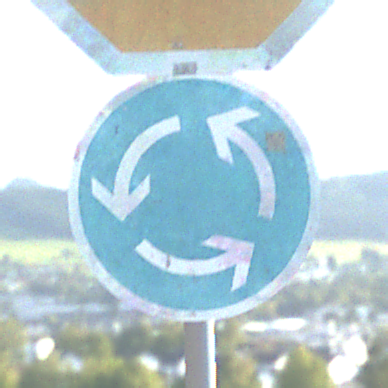
Verkehrszeichen: Kreisverkehr
Zusatzzeichen oben: Stop
Umgebung: Outdoor, Nature
Tageszeit: MorningAfternoon
Wetter: PartlyCloudy
Licht: Natural
Jahreszeit: NotSpecified
Kontrast: HighContrast